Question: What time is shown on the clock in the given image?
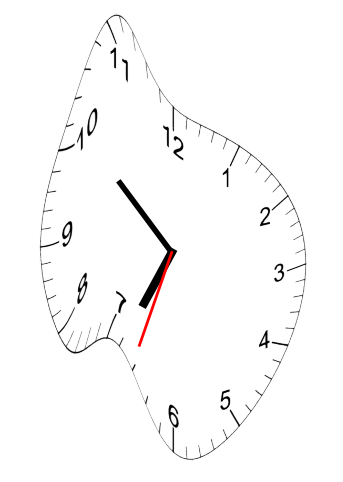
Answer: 06:51:33